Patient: sex M, age 81
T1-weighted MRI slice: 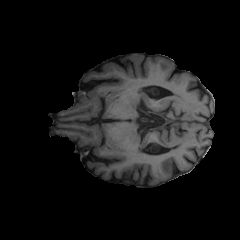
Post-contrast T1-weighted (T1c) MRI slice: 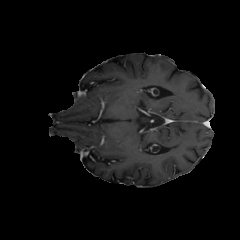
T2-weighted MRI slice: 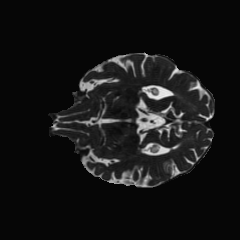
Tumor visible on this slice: no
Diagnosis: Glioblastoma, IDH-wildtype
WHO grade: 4